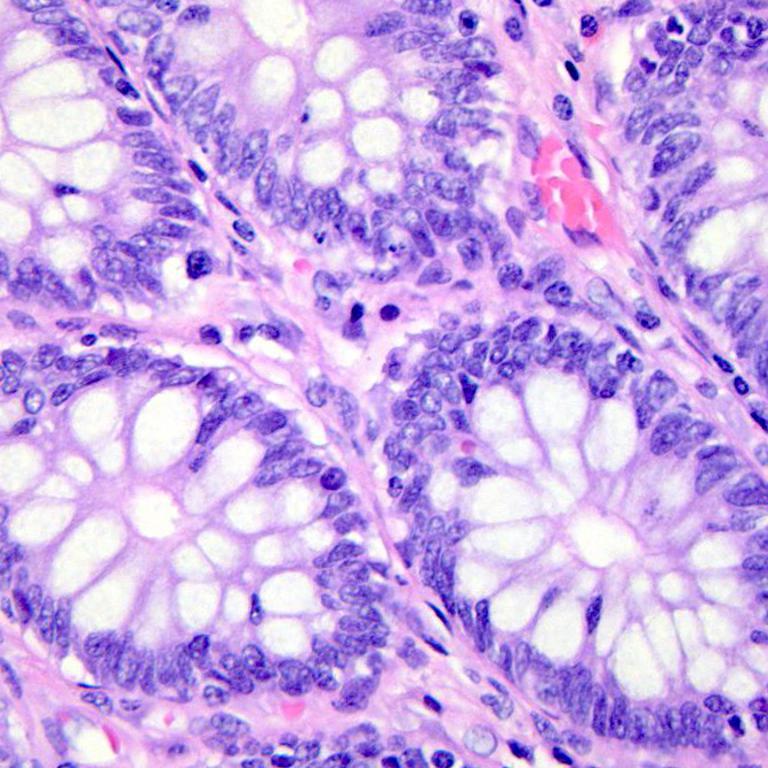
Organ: colon
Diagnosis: benign